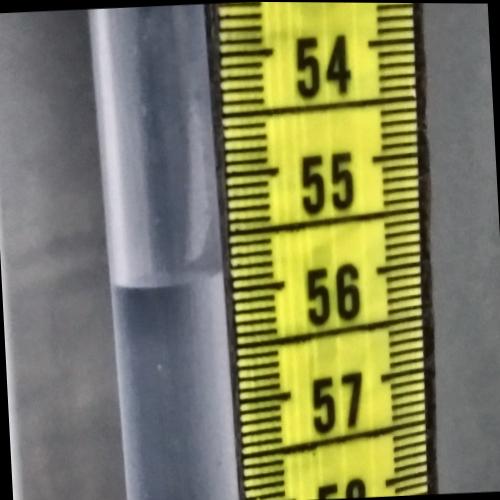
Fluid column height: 55.9 cm